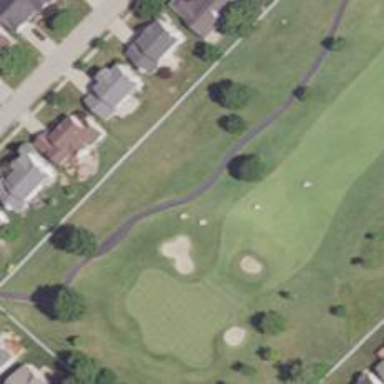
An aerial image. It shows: Service road designated as golf cart path.